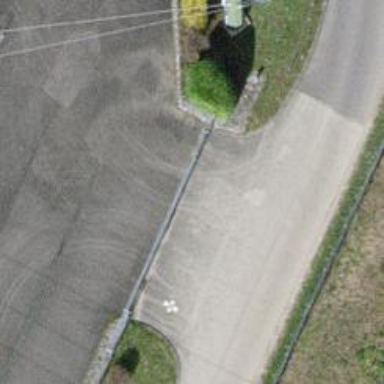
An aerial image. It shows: Gate.